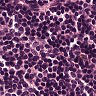
Metastatic tissue present: no